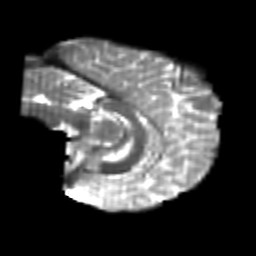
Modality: T2w
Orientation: sagittal
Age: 21
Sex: female
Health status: healthy
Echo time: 0.074 s